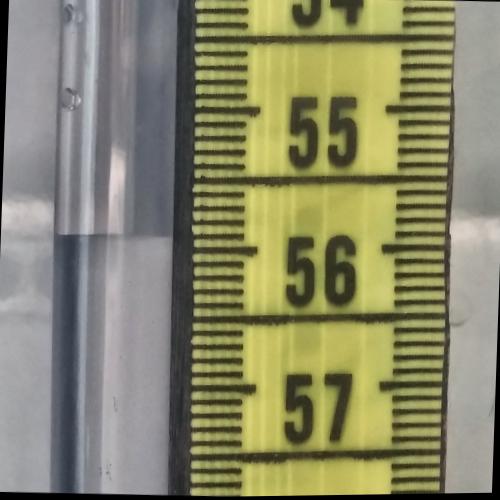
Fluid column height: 55.9 cm